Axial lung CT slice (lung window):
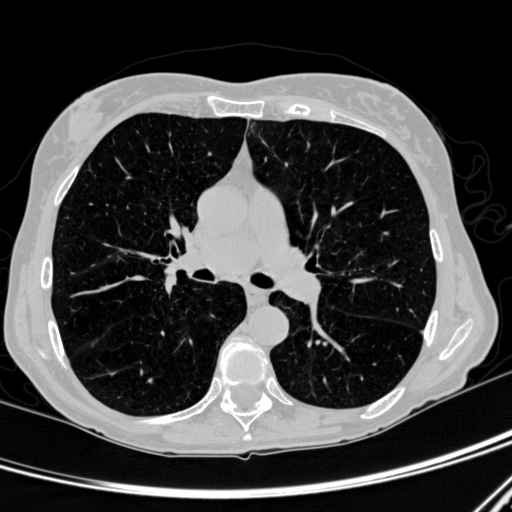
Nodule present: no